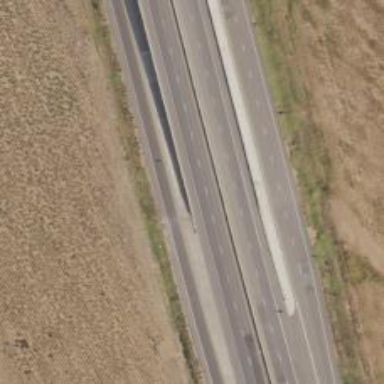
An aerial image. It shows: Trunk highway with expressway features.